Field crop: tomato
Growth stage: 1
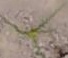
Species: cyperus